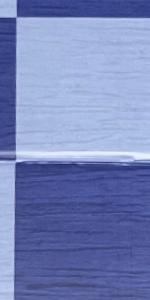
Label: Empty